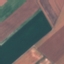
Land use / land cover class: AnnualCrop